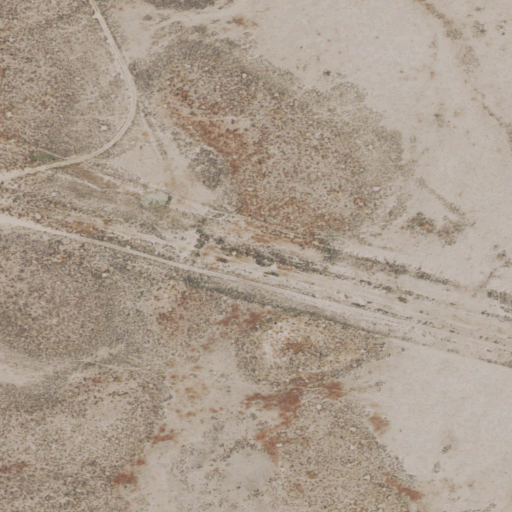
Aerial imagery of valley in Wyoming named Wickersham Draw containing shrub and open development